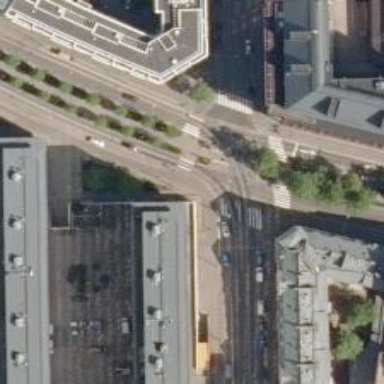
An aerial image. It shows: Tram railway with electrified contact lines.